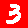
Digit: 3